Field crop: tomato
Growth stage: 1
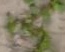
Species: portulaca